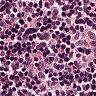
Metastatic tissue present: no